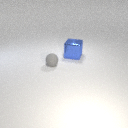
small gray rubber sphere in front of large blue metal cube